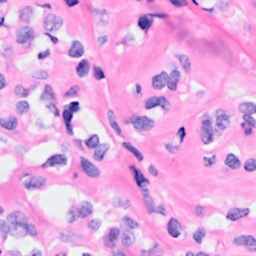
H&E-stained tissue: Breast